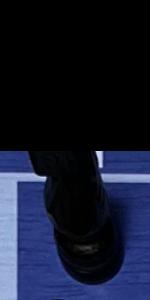
Label: Knight_Black